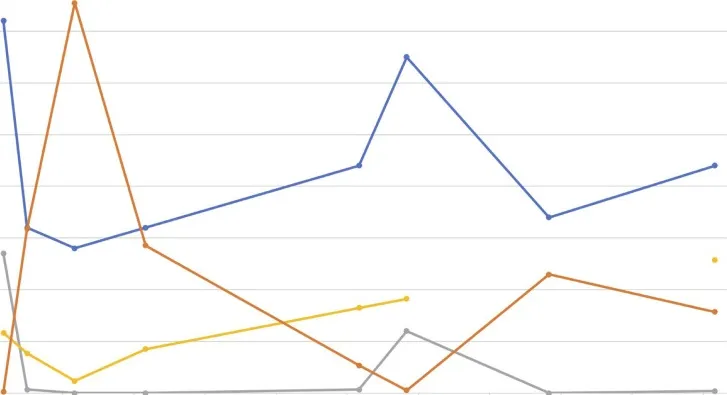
Clinical course of our patient. Anti-FVIII, anti-FVIII activity; aPTT, activated partial thromboplastin time; CS, corticosteroids; FVIII, coagulation factor VIII; Ig, immunoglobulin; RTX, rituximab.
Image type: pathology (immunostaining)